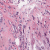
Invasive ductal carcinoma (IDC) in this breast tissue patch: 1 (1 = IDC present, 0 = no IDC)